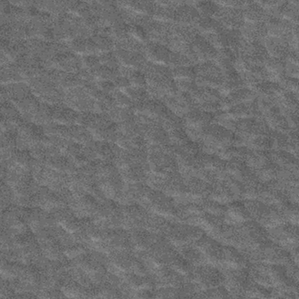
Label: frost